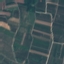
Land use / land cover class: PermanentCrop